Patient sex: F
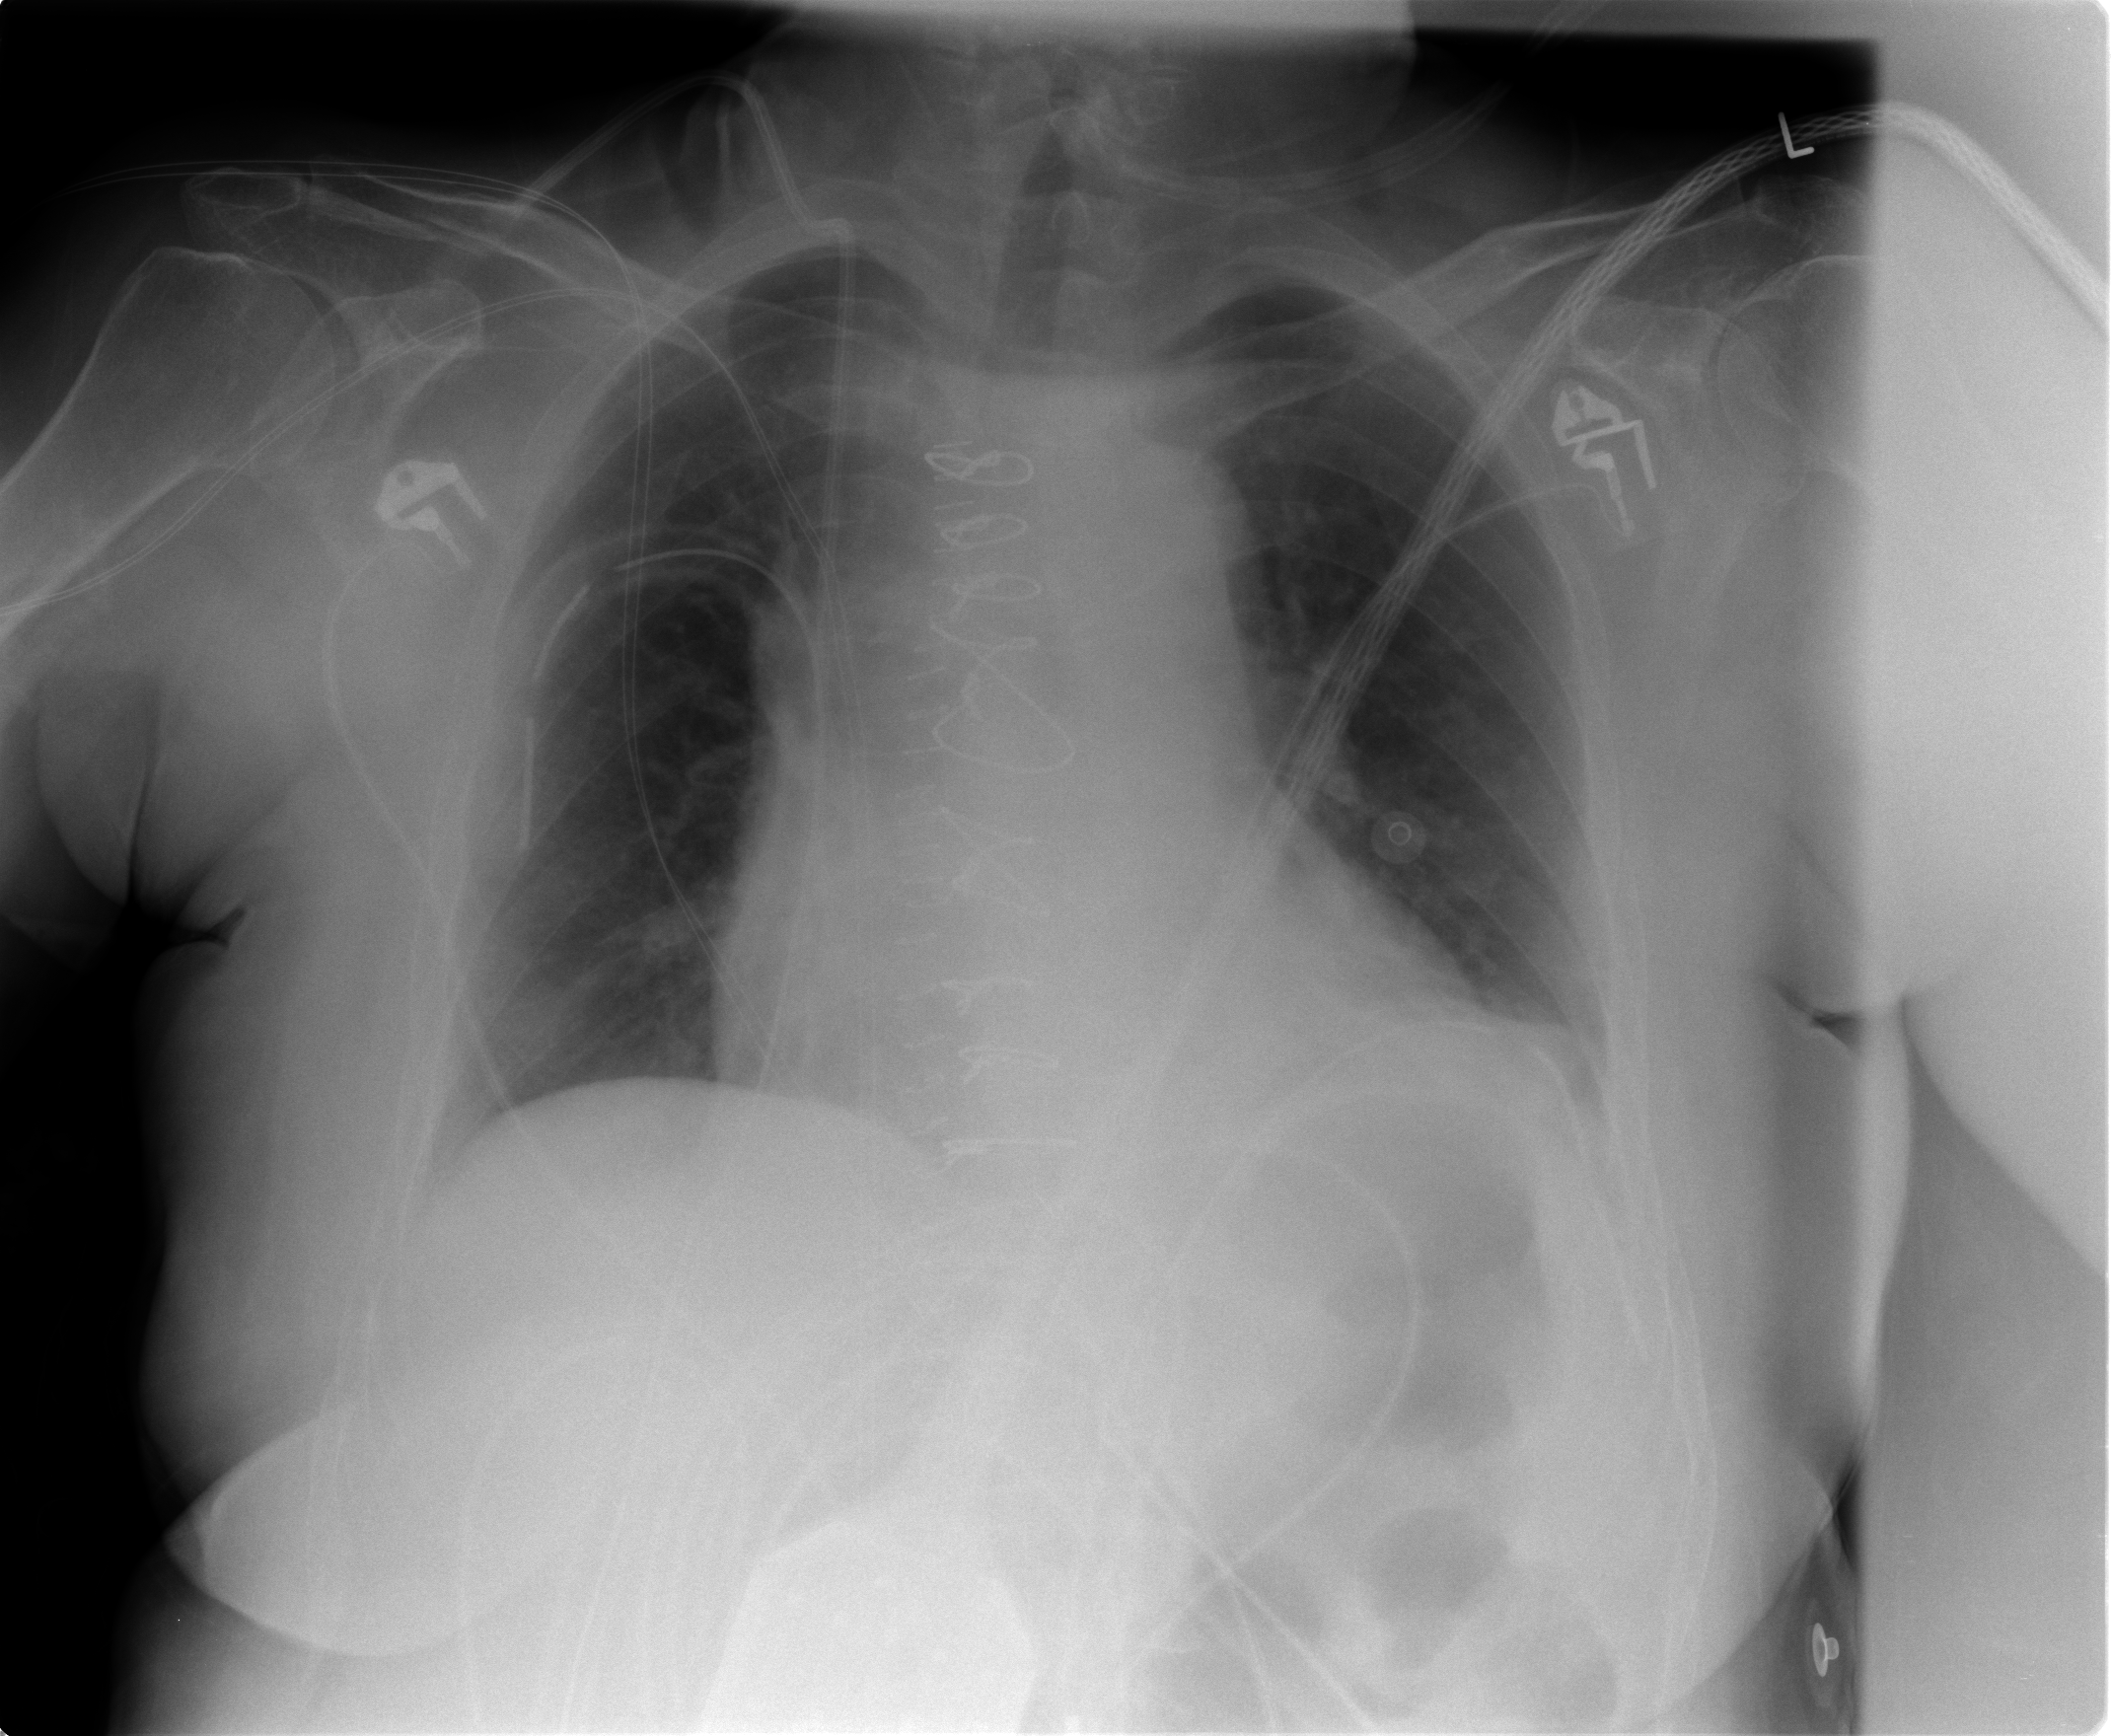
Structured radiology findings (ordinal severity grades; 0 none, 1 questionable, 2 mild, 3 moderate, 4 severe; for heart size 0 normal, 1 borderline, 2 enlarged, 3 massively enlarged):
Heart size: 2
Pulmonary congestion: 0
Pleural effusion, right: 0
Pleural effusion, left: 0
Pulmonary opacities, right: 0
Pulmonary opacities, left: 0
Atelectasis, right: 0
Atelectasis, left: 1